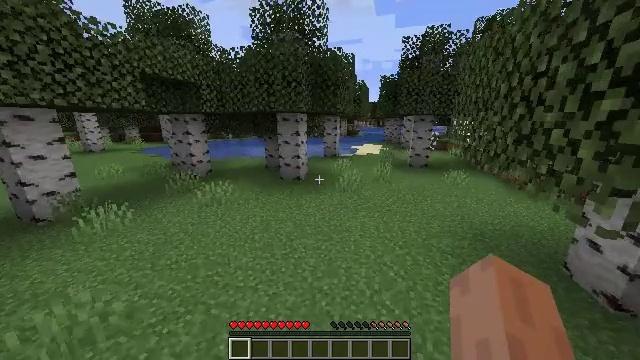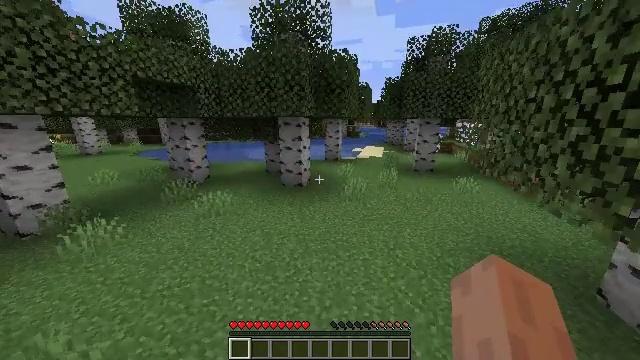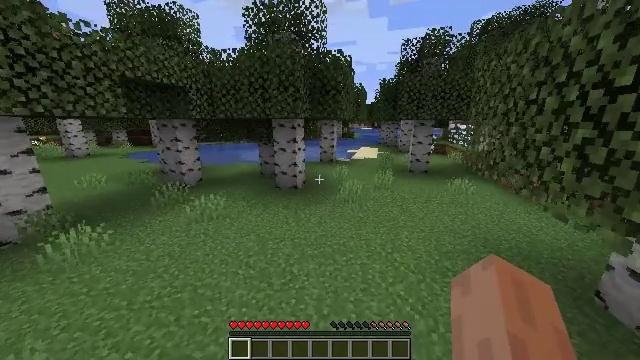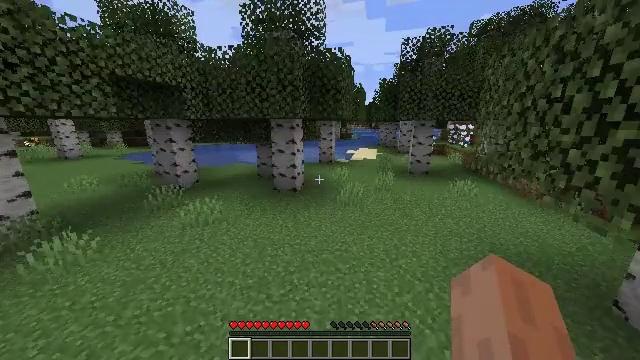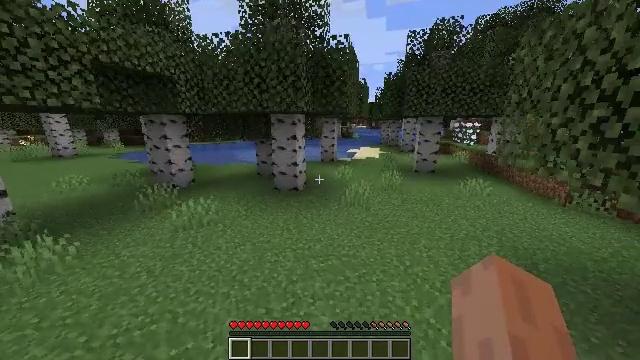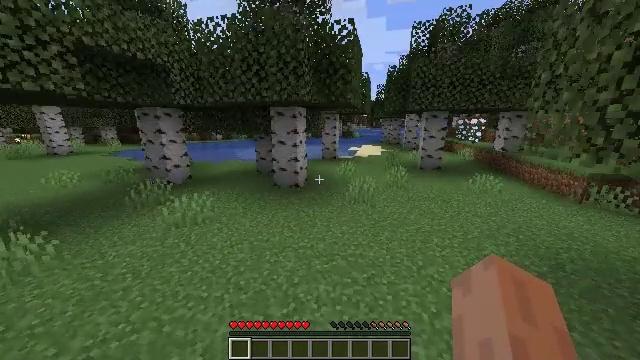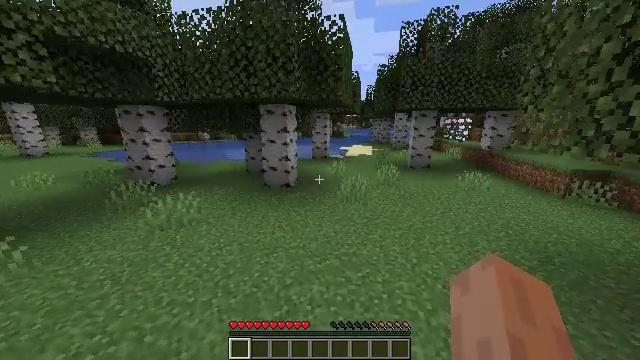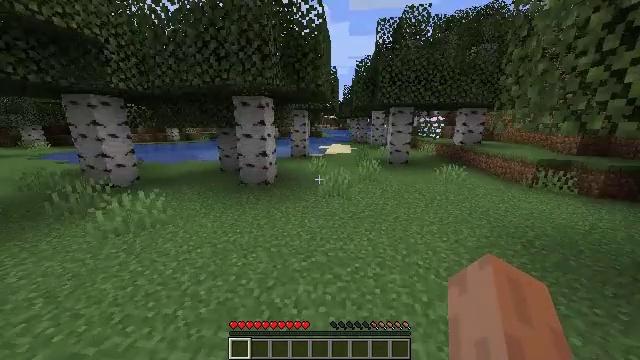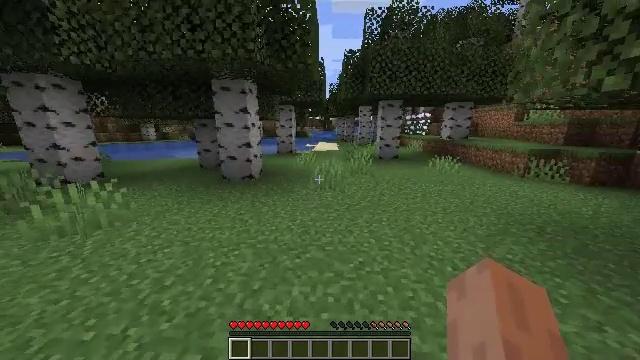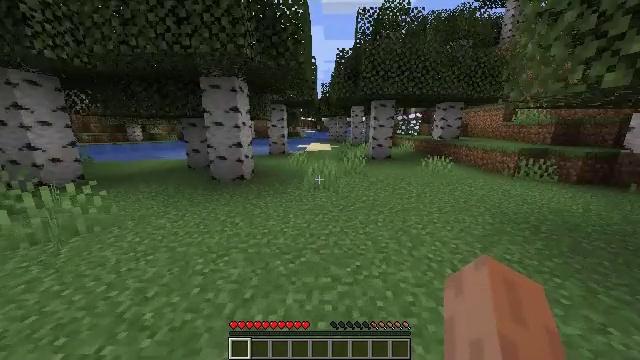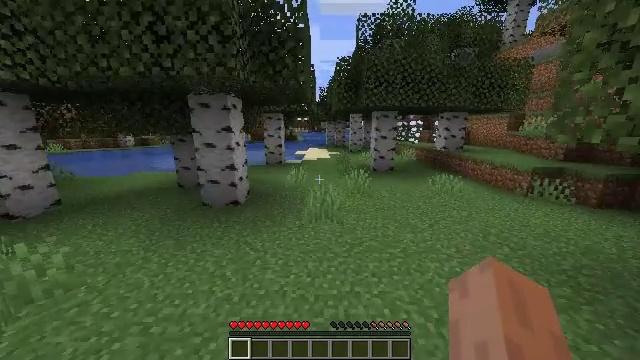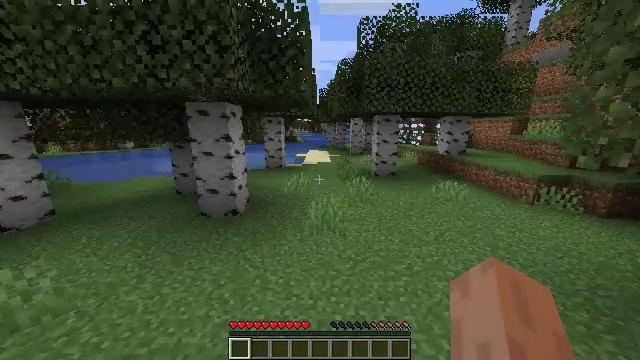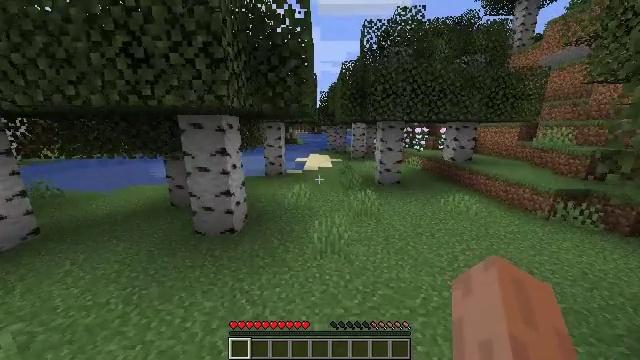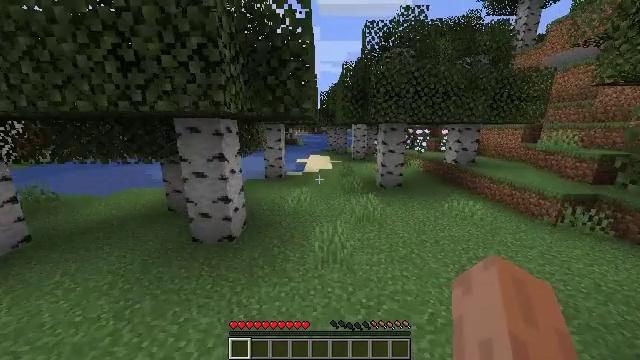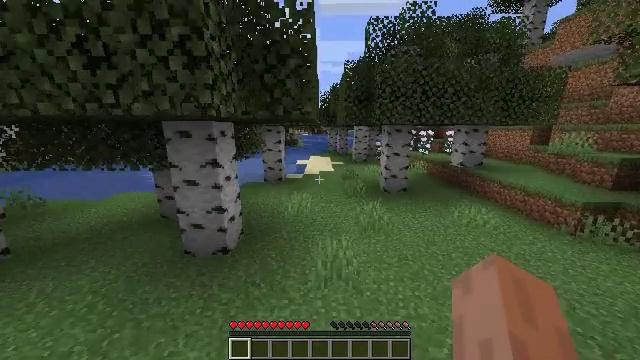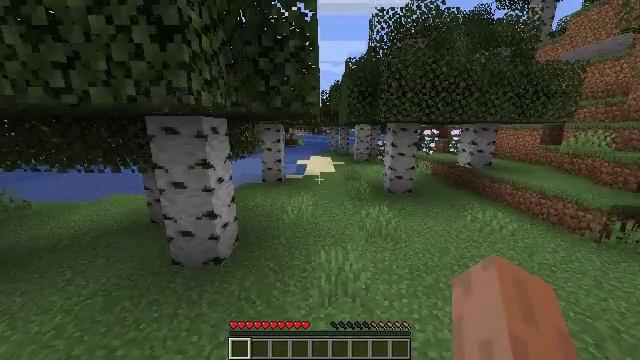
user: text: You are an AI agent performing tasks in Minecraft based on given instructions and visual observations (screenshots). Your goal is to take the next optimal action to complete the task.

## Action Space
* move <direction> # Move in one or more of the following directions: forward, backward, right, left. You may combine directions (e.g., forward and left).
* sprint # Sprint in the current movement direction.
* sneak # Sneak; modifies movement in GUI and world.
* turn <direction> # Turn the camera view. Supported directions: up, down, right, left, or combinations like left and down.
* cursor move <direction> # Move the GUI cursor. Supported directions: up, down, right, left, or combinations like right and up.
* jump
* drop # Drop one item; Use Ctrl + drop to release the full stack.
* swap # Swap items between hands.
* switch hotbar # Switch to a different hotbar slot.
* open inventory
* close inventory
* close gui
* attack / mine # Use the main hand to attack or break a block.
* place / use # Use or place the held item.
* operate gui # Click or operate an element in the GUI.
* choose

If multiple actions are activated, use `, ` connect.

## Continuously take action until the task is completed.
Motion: motion action
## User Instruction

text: Mine the peony flower from the ground.
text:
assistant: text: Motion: move forward, sprint, jump
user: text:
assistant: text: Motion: move forward, sprint, turn right, jump
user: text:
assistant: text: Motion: move forward, sprint, jump
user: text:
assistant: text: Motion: move forward, sprint, jump
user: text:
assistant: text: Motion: move forward, sprint, jump
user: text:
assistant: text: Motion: move forward, sprint, turn right, jump
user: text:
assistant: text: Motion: move forward, sprint, turn right, jump
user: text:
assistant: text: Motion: move forward, sprint, turn right, jump
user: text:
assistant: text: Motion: move forward, sprint, turn right, jump
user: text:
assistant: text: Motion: move forward, sprint, jump
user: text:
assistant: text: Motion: move forward, sprint, jump
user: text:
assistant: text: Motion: move forward, sprint, jump
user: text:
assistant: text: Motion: move forward, sprint, jump
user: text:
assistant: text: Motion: move forward, sprint, jump
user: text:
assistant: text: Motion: move forward, sprint, jump
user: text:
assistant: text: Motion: move forward, sprint, jump
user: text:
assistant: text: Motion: move forward, sprint, jump
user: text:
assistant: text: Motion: move forward, sprint, jump
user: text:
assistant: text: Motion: move forward, sprint, jump
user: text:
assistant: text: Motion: move forward, sprint, jump
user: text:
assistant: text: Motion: move forward, sprint, jump
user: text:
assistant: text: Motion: move forward, sprint, jump
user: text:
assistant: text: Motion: move forward, sprint, jump
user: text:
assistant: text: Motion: move forward, sprint, jump
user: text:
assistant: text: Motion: move forward, sprint, jump
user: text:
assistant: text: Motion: move forward, sprint, jump
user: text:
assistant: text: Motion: move forward, sprint, jump
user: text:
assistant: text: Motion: move forward, sprint, jump
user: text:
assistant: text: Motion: move forward, sprint, jump
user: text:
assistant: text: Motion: move forward, sprint, turn right and up, jump